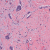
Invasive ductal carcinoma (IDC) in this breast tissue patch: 1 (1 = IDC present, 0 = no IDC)